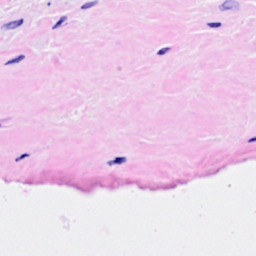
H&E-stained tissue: Breast